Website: crate-barrel
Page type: address-validator
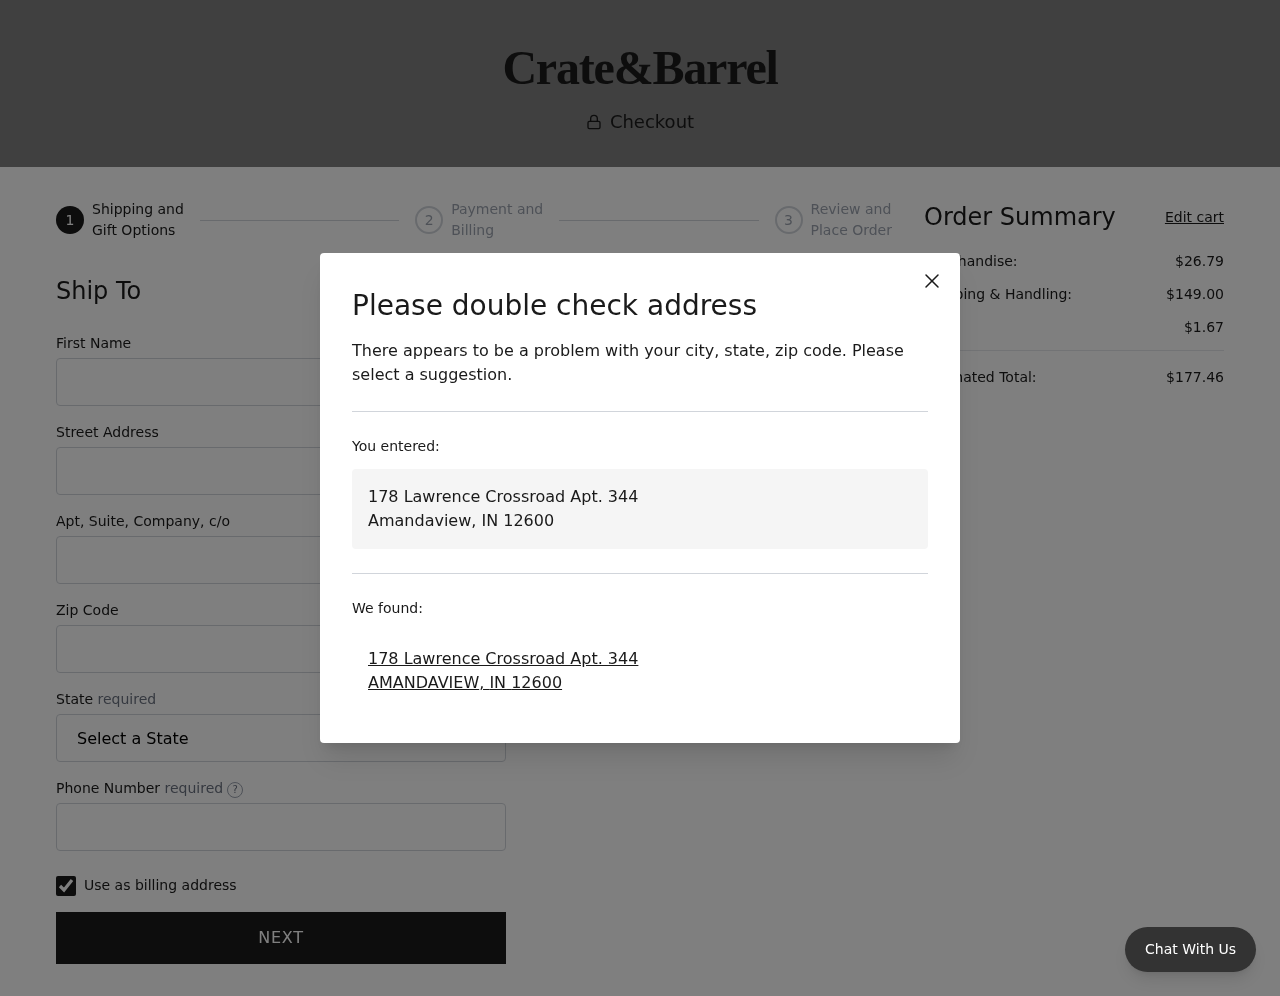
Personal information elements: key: PII_CITY
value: Amandaview
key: PII_CITY
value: AMANDAVIEW
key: PII_FIRSTNAME
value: Clayton
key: PII_PHONE
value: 7032306749
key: PII_POSTCODE
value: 12600
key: PII_STATE
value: Indiana
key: PII_STATE_ABBR
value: IN
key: PII_STREET
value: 178 Lawrence Crossroad Apt. 344
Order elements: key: ORDER_SUBTOTAL
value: $26.79
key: ORDER_SHIPPING_COST
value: $149.00
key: ORDER_TAX
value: $1.67
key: ORDER_TOTAL
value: $177.46